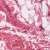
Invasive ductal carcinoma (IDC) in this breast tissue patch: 0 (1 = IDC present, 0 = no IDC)